Field crop: tomato
Growth stage: 1
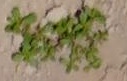
Species: portulaca